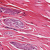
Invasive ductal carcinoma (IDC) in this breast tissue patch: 0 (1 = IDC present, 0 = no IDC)